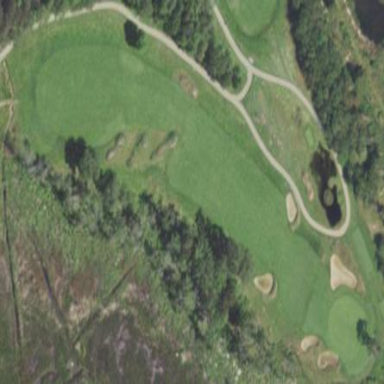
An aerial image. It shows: Area of rough grass used for golf.